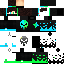
A female human skin with dark skin, wearing brown long hair dressed in a blue tshirt and black pants, featuring a closed mouth.